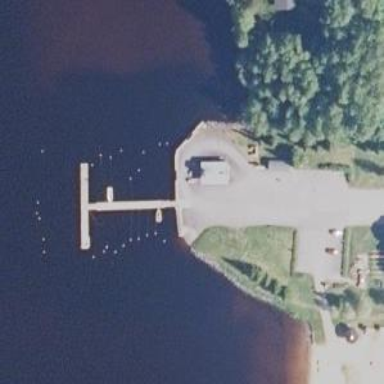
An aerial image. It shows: Slipway on service road designed for leisure land access.